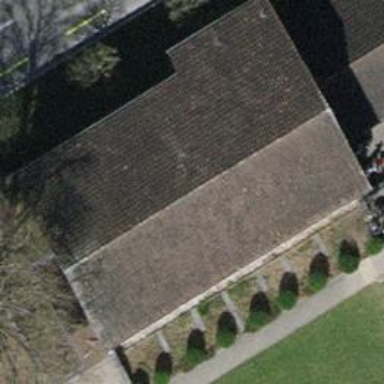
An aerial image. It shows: School building.